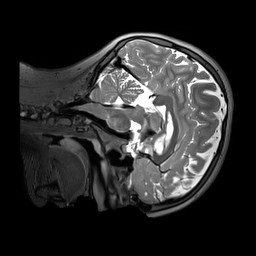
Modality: T2w
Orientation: sagittal
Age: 12
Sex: male
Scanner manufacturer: siemens
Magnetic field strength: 3 T
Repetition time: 3.2 s
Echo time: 0.408 s